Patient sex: M
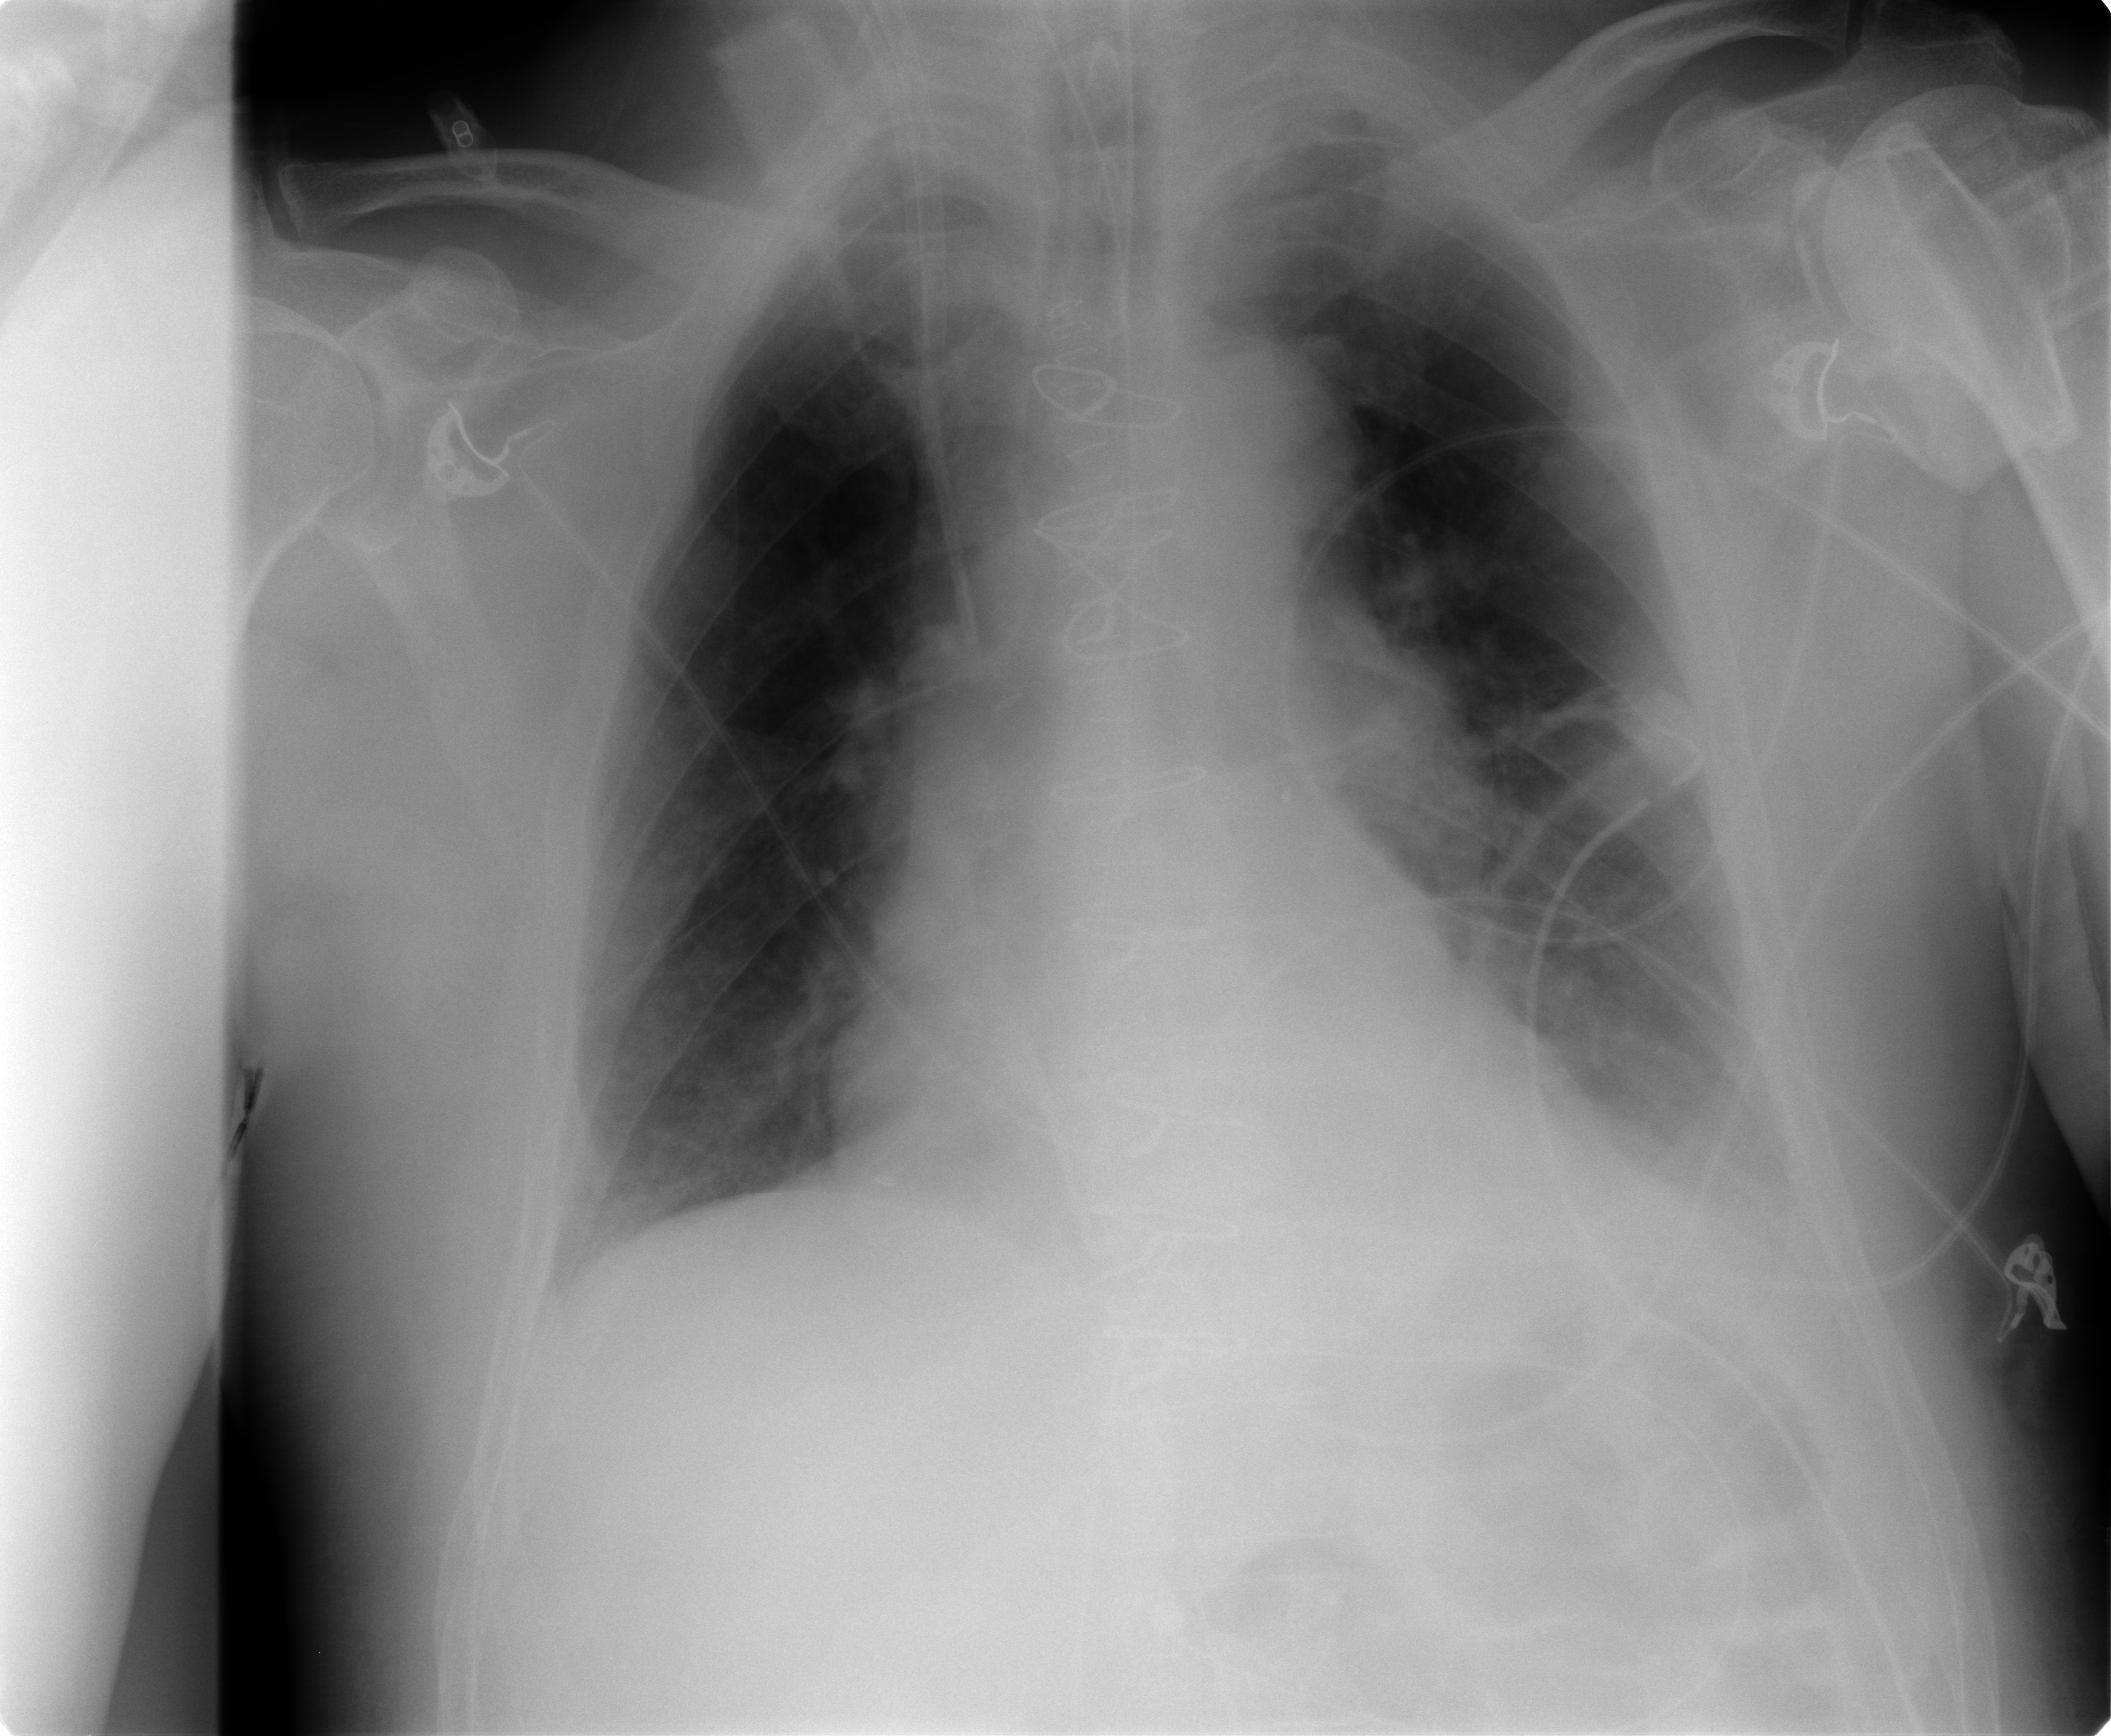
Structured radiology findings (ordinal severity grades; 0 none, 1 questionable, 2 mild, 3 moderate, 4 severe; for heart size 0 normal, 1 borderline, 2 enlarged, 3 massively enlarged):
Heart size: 0
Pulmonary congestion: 0
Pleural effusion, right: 0
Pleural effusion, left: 1
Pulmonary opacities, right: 0
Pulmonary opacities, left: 0
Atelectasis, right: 0
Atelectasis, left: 2